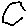
Label: hexagon